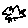
Label: cloud